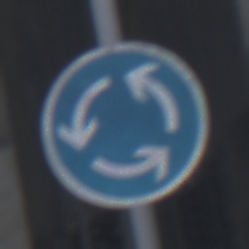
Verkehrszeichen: Kreisverkehr
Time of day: MorningAfternoon
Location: Outdoor (Suburban)
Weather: Overcast
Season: NotSpecified
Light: Natural